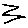
Label: zigzag